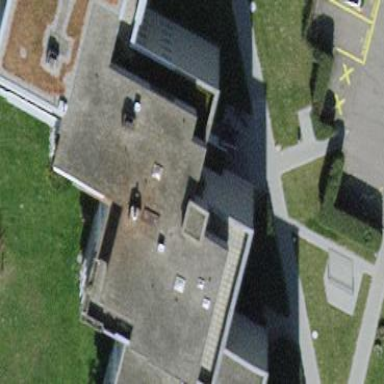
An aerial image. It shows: Flat-roofed apartment building.